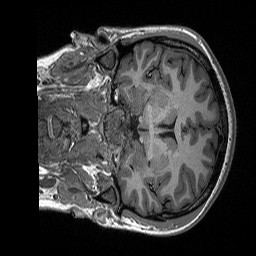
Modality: T1w
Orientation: coronal
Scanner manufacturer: siemens
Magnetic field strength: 3 T
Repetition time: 2.3 s
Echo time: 0.00298 s